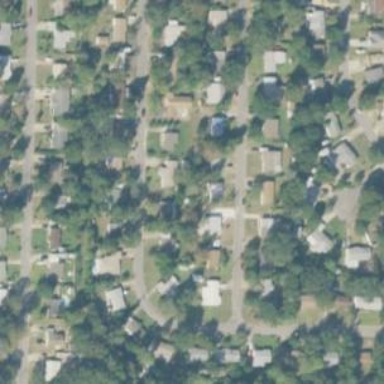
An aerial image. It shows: Residential area consisting of single-family homes.